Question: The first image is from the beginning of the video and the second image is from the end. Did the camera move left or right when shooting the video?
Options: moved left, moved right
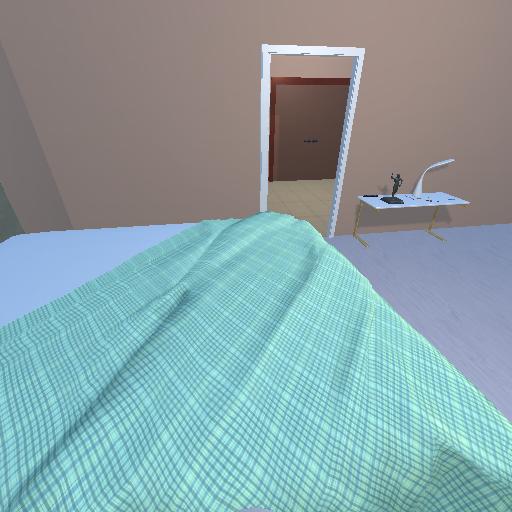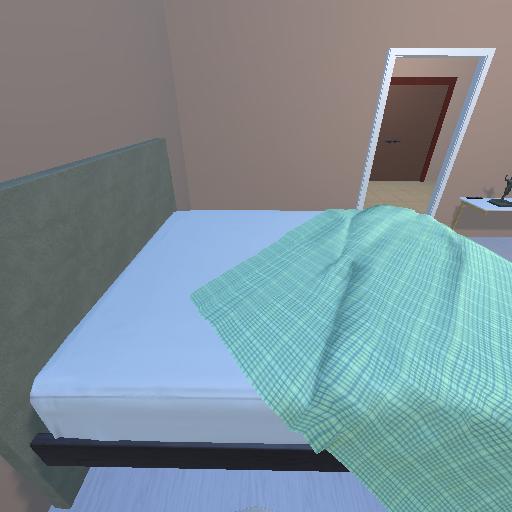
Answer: moved left